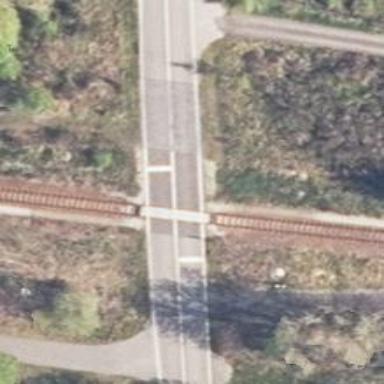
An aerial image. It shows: Level crossing along the railway.